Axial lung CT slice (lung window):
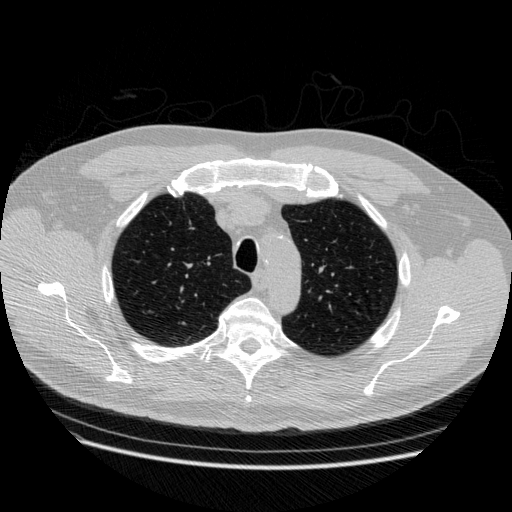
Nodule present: no